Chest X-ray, PA view. Patient: 74 years old, sex F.
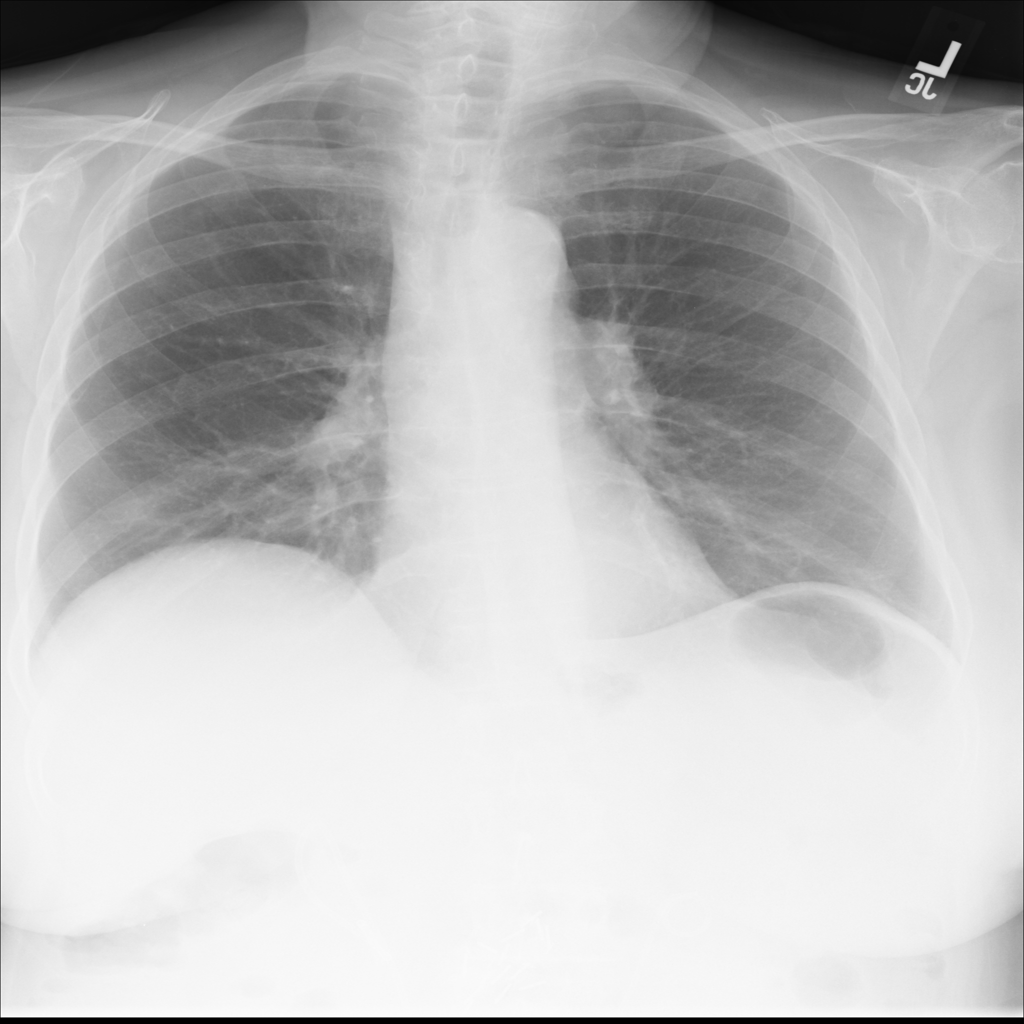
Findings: No Finding